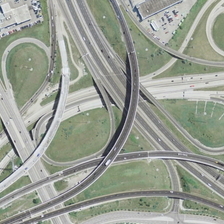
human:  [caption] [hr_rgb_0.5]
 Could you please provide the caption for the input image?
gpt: a lot of green lawns are planted around the overpass .

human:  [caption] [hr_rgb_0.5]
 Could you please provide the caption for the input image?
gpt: a lot of green lawns are planted around the overpass .

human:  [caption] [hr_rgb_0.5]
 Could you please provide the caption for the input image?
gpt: many overpasses have been built on land .

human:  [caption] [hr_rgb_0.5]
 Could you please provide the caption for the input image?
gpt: many overpasses have been built on land .

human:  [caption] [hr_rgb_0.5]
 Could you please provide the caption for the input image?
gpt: many overpasses have been built on land .